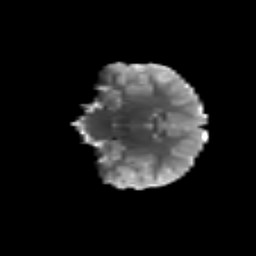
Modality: T2w
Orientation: coronal
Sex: female
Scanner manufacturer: siemens
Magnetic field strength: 3 T
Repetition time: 5 s
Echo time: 0.071 s